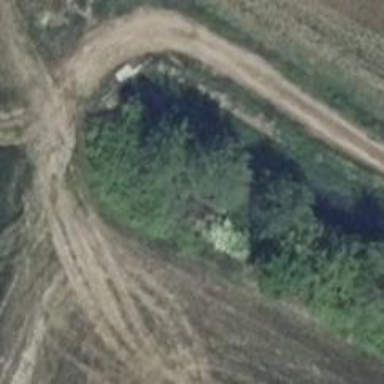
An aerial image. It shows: Hunting stand.